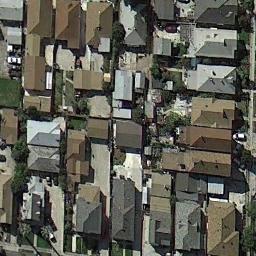
Label: residential